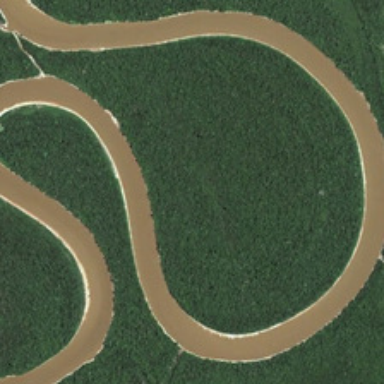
This is a curved river with many trees .